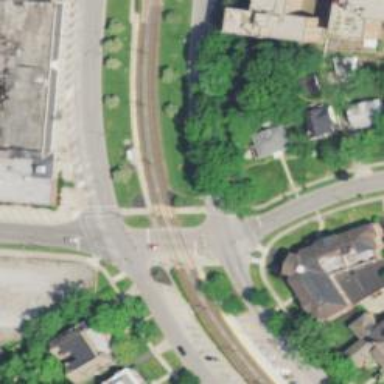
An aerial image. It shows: Crossing for the railway.